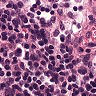
Metastatic tissue present: no